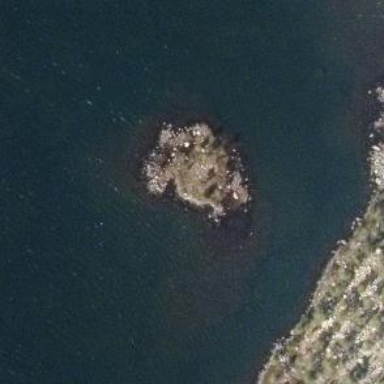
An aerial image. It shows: Islet.